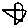
Label: star